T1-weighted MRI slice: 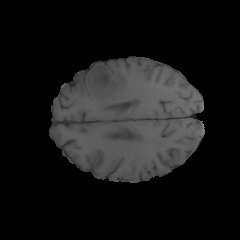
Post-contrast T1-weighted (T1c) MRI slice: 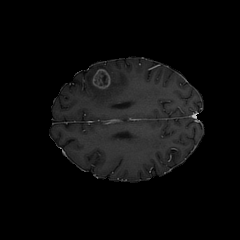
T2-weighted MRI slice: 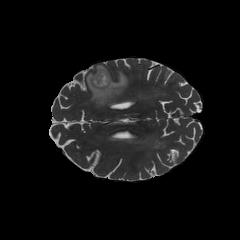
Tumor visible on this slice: yes